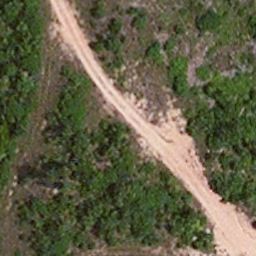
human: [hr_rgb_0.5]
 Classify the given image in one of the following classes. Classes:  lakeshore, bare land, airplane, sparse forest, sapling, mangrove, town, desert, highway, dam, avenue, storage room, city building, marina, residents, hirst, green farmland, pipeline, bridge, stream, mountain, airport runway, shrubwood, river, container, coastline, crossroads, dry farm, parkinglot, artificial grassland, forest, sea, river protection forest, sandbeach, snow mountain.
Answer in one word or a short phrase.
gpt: avenue